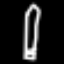
Label: pencil